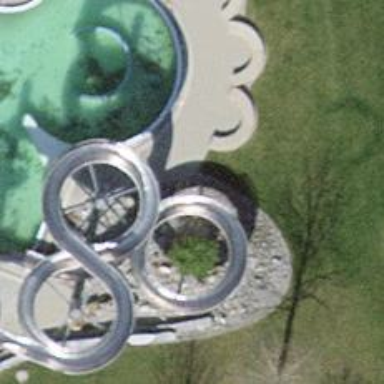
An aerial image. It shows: Water slide attraction.